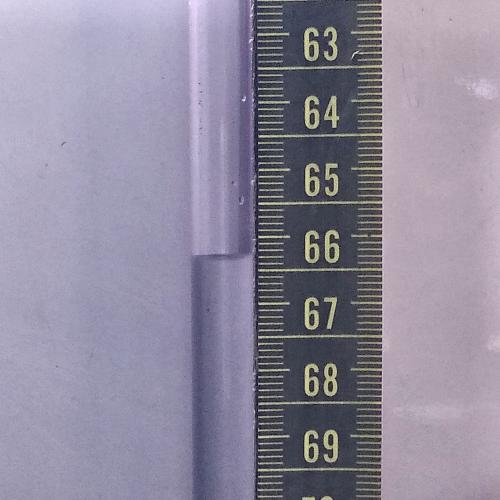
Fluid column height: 66.3 cm